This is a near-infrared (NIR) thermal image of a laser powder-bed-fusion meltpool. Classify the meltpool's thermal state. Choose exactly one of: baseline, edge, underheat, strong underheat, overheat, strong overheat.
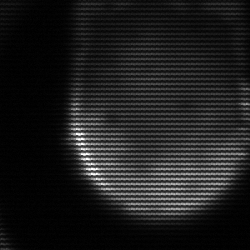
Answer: edge